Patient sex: F
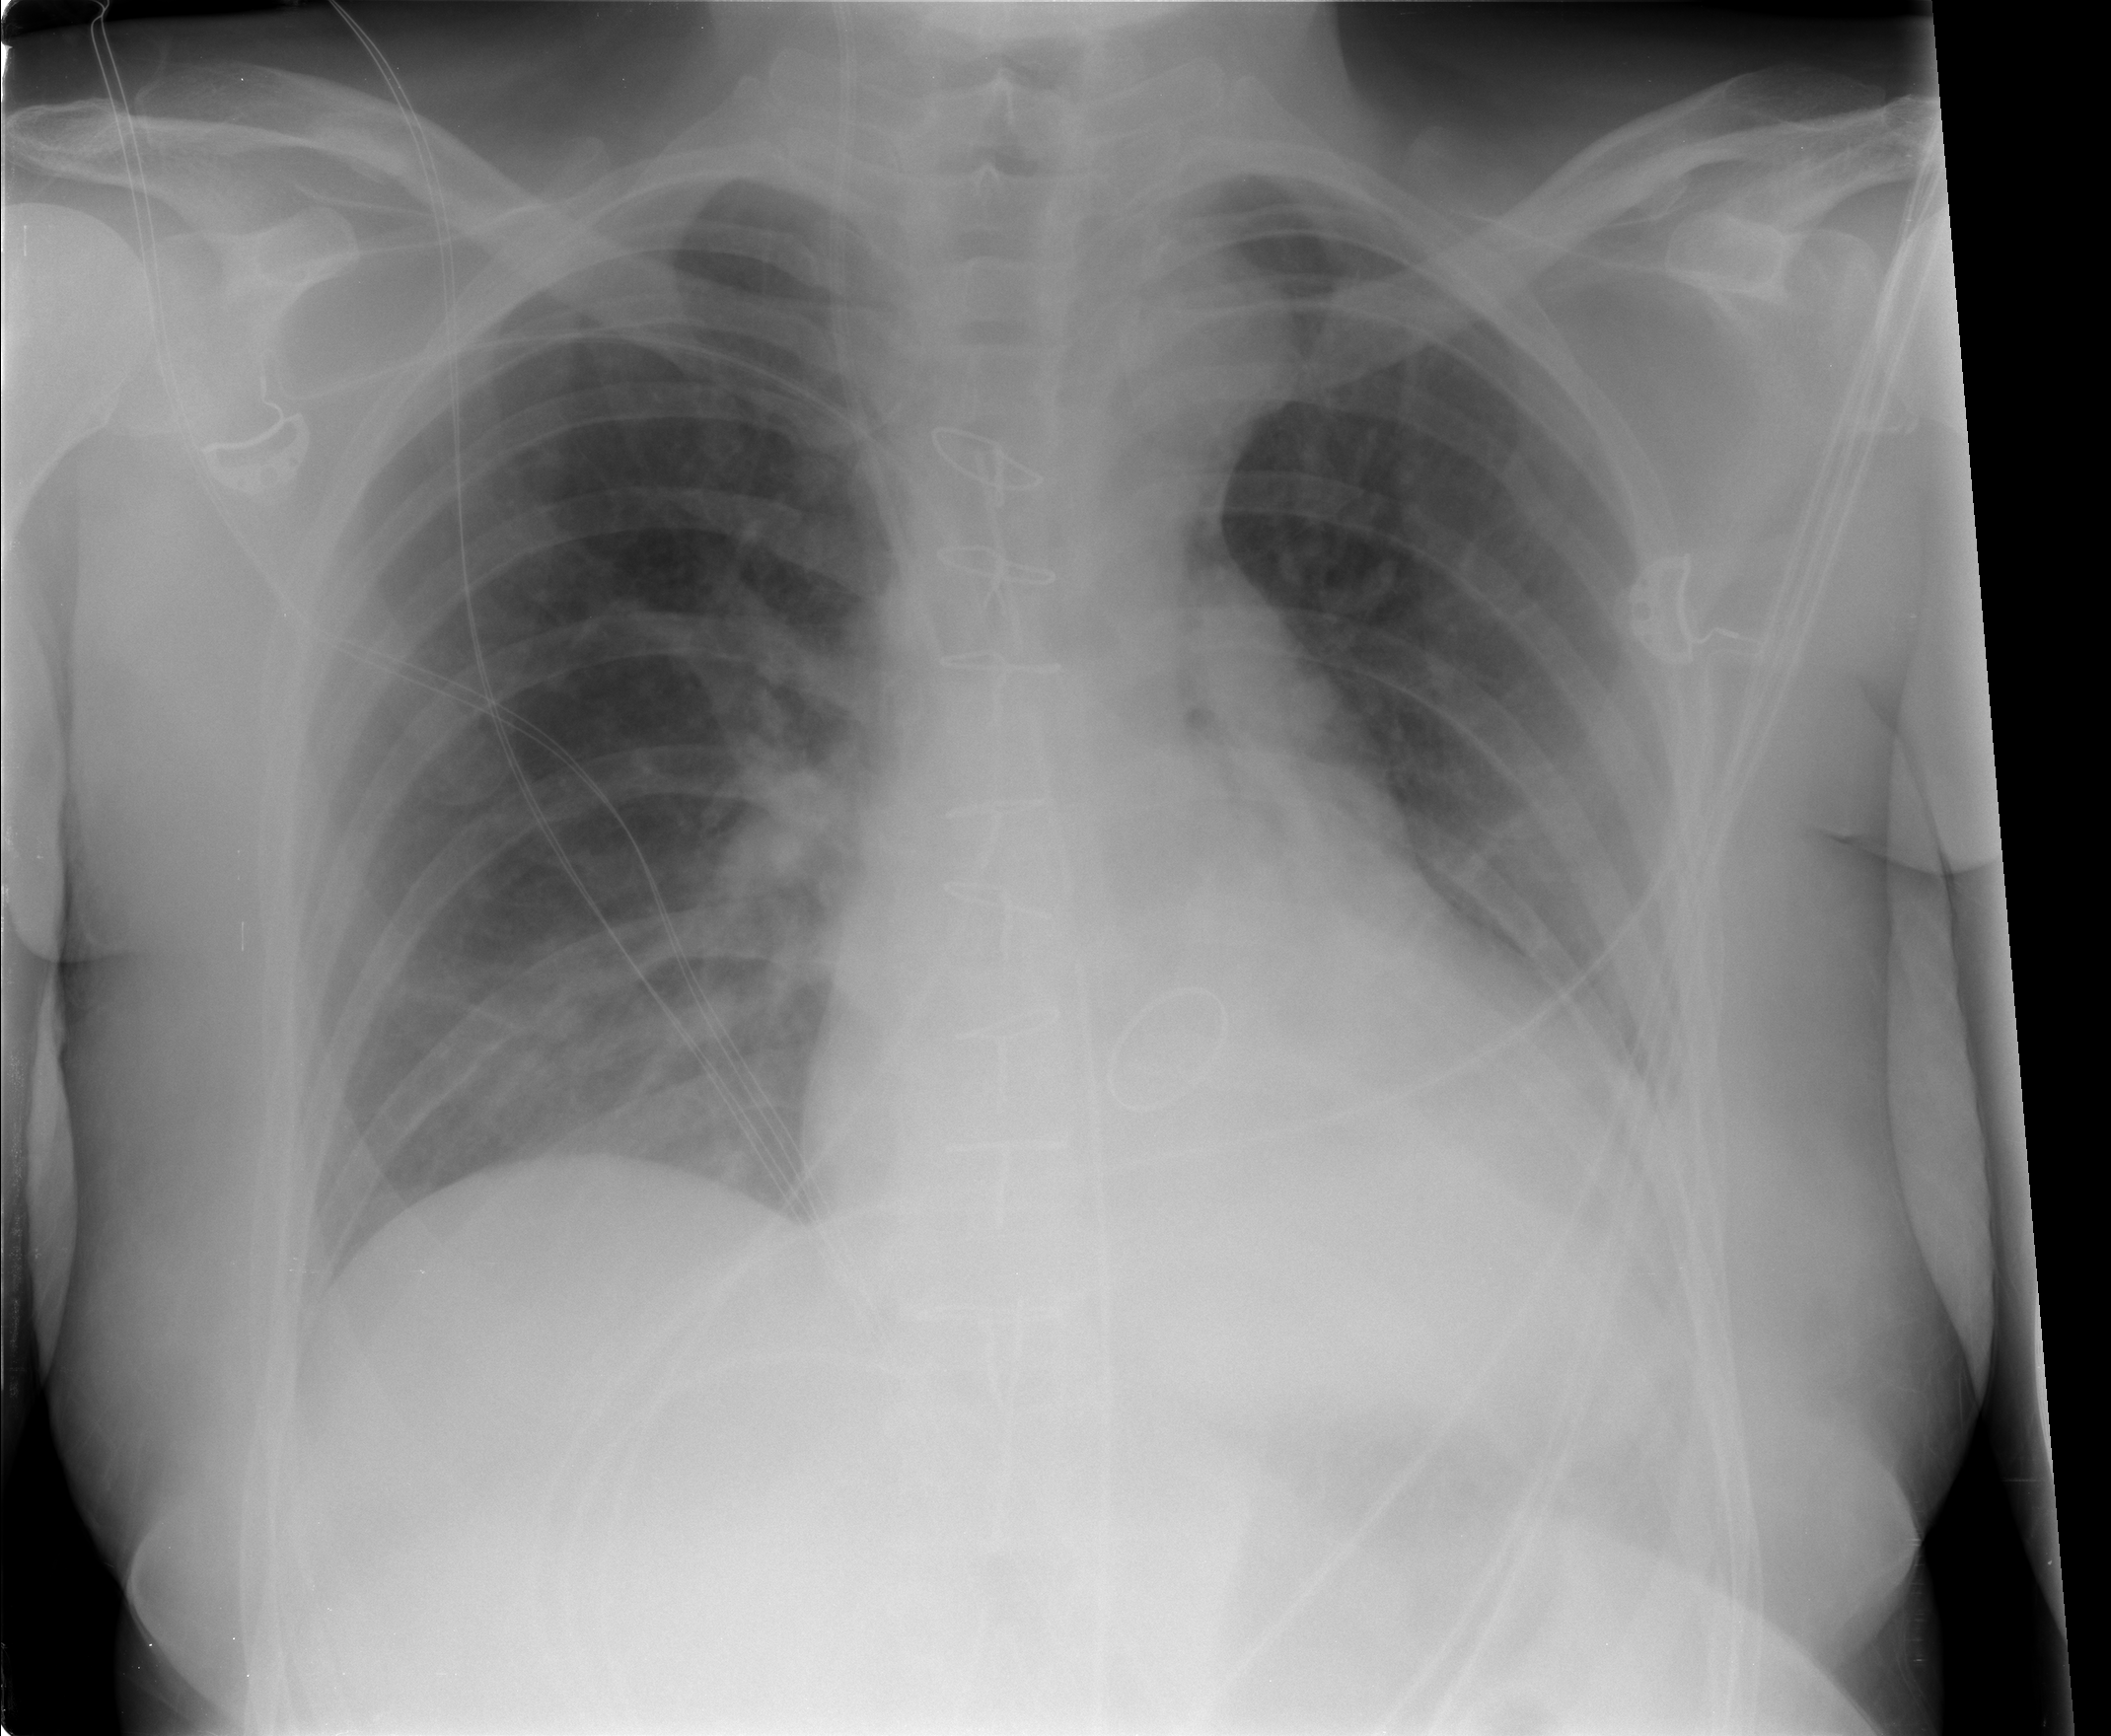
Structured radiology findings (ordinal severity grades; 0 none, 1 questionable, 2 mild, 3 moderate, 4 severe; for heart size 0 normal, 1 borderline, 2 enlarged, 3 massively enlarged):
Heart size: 0
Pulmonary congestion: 0
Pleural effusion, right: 0
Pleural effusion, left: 2
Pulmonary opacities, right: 2
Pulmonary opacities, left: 0
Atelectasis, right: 0
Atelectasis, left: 2